RGB frame:
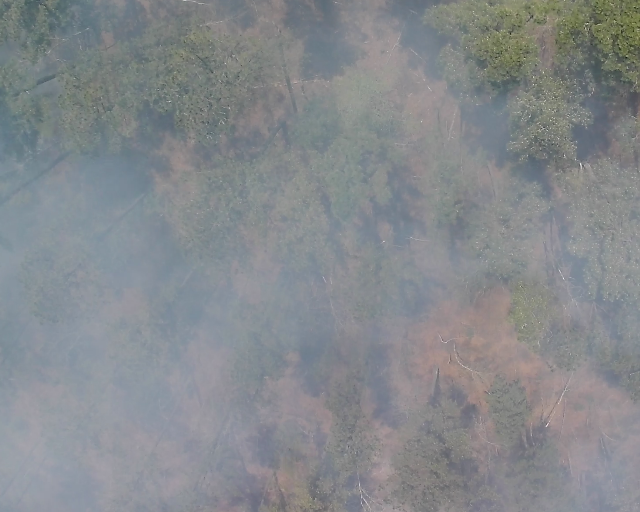
Thermal frame:
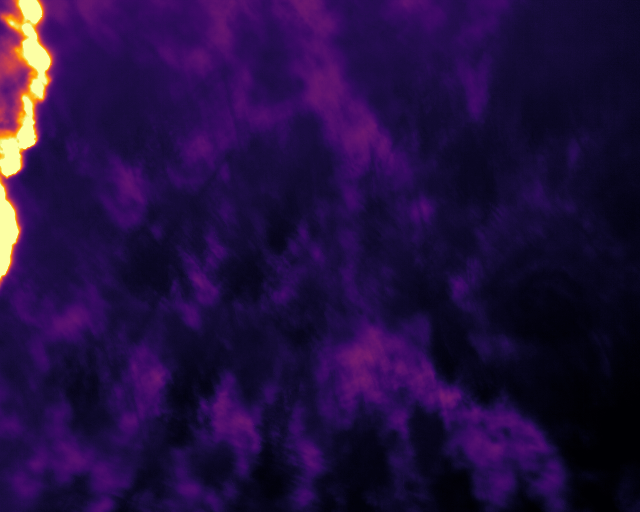
Captured: 2026-02-26 02:31:59
Pixels at or above 80 °C: 4527 (fraction of frame: 0.01382)